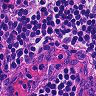
Metastatic tissue present: no